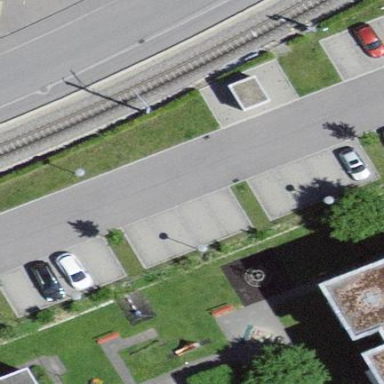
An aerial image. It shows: Street side parking area.